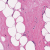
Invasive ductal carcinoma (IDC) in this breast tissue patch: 0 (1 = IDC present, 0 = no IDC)